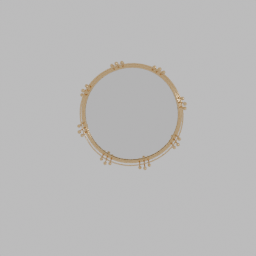
Label: decoration